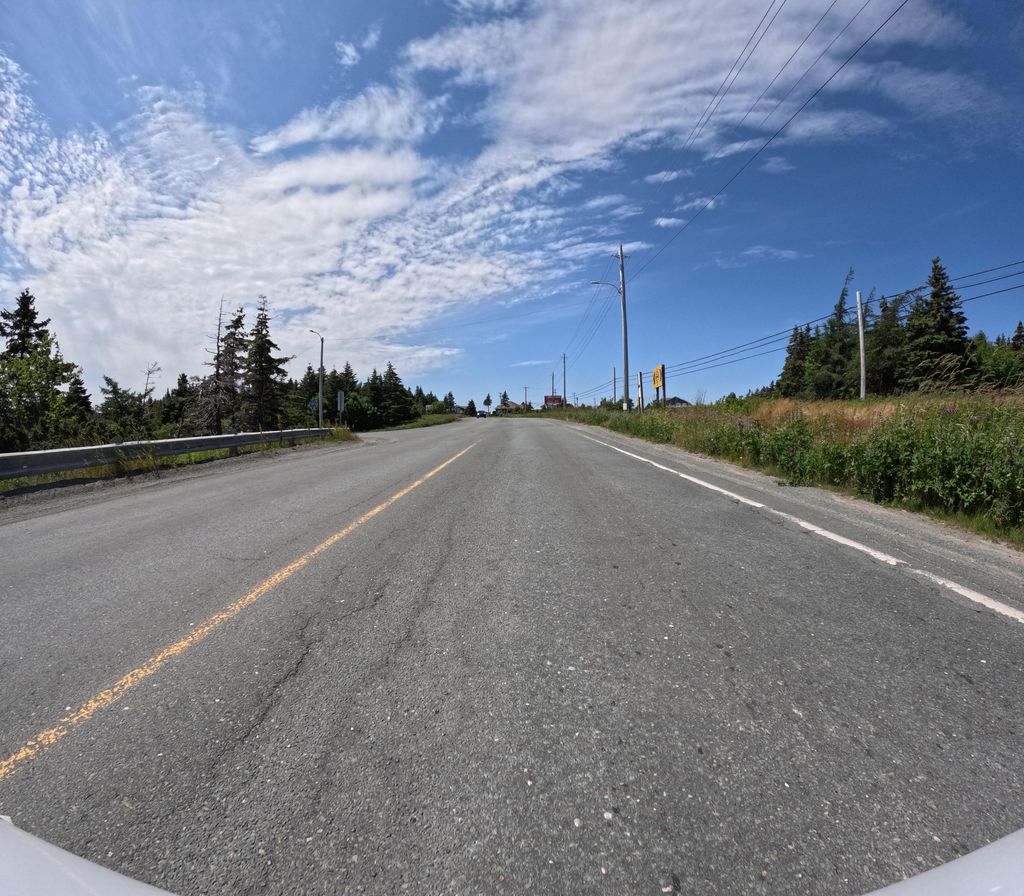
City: st_johns